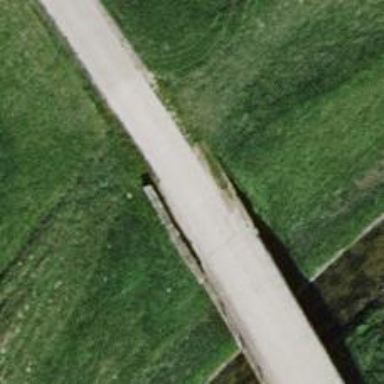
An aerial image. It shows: Well-maintained track road with grade 1 tracktype.